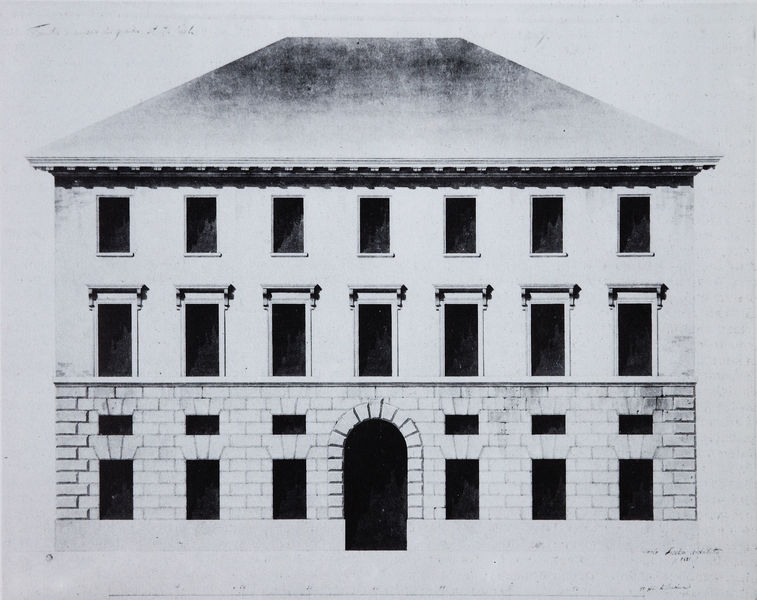
Titel: Kronprinzen-Palais am Karolinenplatz 4 in München, Aufriss
Künstler: Carl von Fischer
Standort: München
Institution: Architektursammlung der Technischen Universität
Schlagwörter: dunkel, weiß, fenster, frau, grau, hell, schwarz, skizze, tür, zeichnung, dach, gebäude, haus, alt, architektur, sockel, steine, bild, frontal, renaissance, rund, schrift, papier, bogen, fassade, italien, studie, giebel, mauer, ziegel, grafik, rundbogen, symmetrie, tor, foto, fotografie, photographie, bögen, eingang, laviert, dreistöckig, fensterrahmen, palast, palazzo, stockwerk, torbogen, mauerwerk, symmetrisch, schlicht, druck, schwarzweiß, kacheln, entwurf, rom, photo, fries, portal, rustika, fensterreihen, villa, sims, gesims, pforte, quader, walmdach, simse, antik, profan, rechteckig, vorderansicht, geschosse, plan, achsen, konsolen, stockwerke, bau, lavierung, schlciht, geschoss, fesnter, schinkel, riss, kranzgesims, massstab, aufriss, architekturzeichnung, fensterachsen, attika, rustiziert, satteldach, handzeichnung, keilsteine, palladio, rustica, zahnschnitt, erdgeschoss, beschriftet, zweistöckig, fensterfront, bossen, verdachung, mutuli, rustifizierung, bellle etage, entre sol, fensterverdachung, keilsteinverband, plattenrustica, rundbogenportal, rusitca, schlußstein, siebenachsig, fassadenriss, lavur, al, rustizierungen, keilquaderung, entlastungsdreieck, ziegelsteinhaus